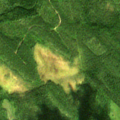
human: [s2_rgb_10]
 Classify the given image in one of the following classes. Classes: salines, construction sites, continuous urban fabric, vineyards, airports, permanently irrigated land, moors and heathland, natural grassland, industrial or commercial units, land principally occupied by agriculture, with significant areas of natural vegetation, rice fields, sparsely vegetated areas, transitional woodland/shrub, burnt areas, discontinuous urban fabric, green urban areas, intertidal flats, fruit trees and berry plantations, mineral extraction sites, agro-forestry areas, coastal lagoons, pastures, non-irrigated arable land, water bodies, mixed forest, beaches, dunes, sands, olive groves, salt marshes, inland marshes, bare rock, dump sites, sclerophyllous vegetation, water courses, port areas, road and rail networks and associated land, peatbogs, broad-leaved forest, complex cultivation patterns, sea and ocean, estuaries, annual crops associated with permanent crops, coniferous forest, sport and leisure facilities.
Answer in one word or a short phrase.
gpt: coniferous forest